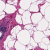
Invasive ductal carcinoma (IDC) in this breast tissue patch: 0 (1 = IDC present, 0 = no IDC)